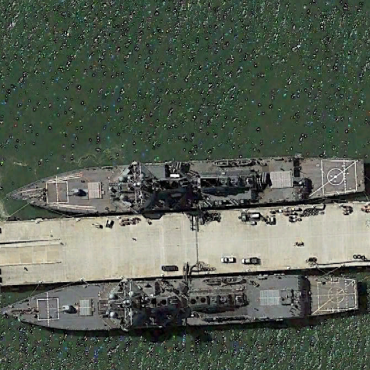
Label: destroyer